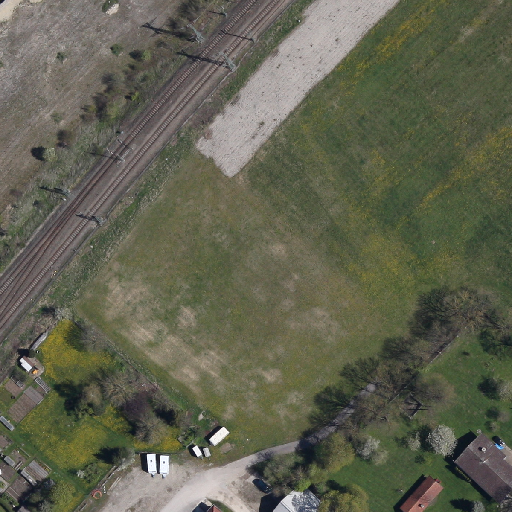
Referring expression: paved road